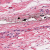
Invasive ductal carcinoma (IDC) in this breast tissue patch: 0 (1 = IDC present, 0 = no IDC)